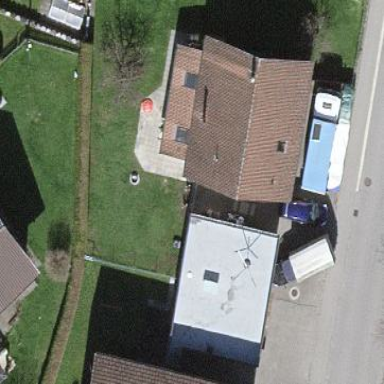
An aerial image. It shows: Group of garages.